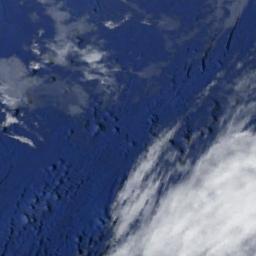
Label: cloud